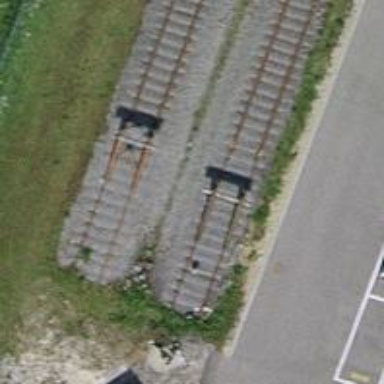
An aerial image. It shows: Railway buffer stop.